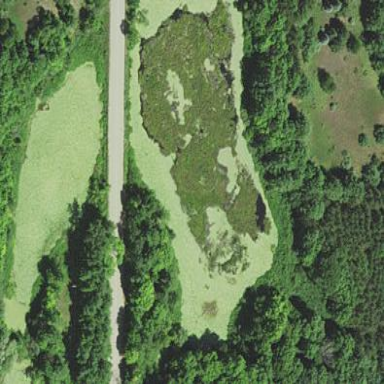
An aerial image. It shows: Peaceful pond surrounded by nature.